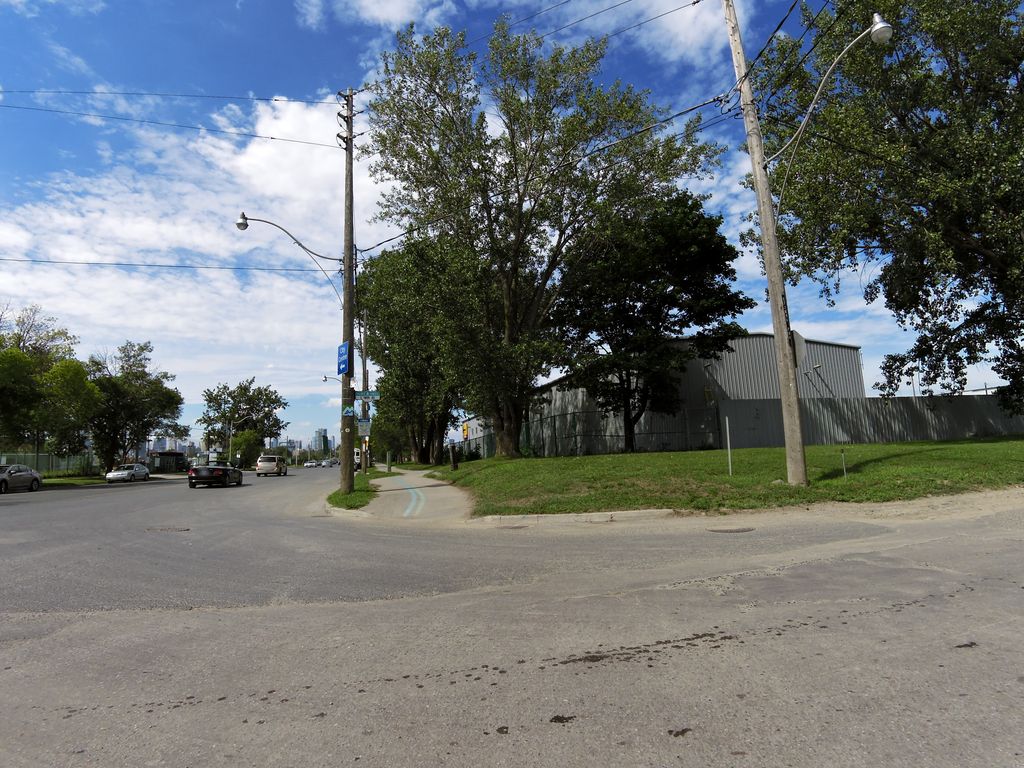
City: toronto